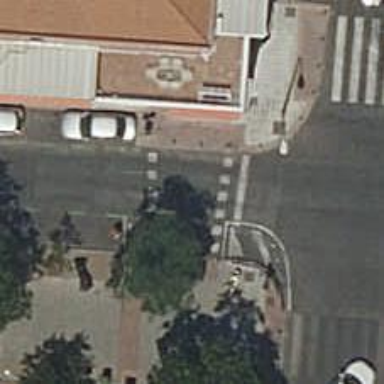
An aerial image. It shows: Road with traffic signals and zebra crossing with traffic signals.